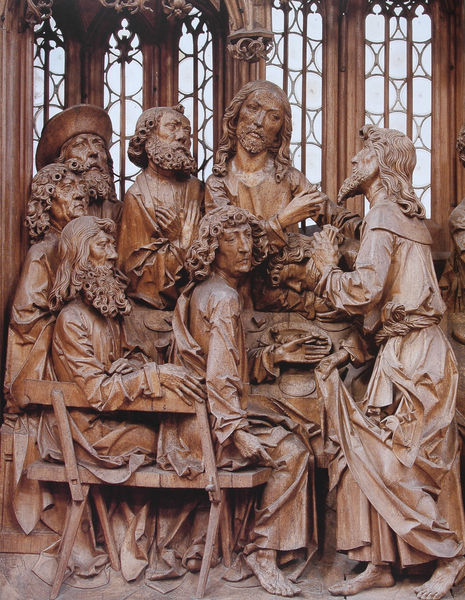
Titel: Heilig-Blut-Altar, Mittelschrein, linke Apostelgruppe mit Christus und dem vorn rechts stehenden Judas
Künstler: Tilman Riemenschneider
Standort: Rothenburg ob der Tauber
Institution: St. Jakob
Schlagwörter: gruppe, hand, wasser, sitzen, ausschnitt, braun, fenster, glas, haar, holz, hut, licht, männer, raum, tisch, blick, gürtel, gespräch, versammlung, bart, bärte, falten, stehen, stein, teller, vollbart, hände, kirche, gewand, sitzend, gewänder, gotik, locken, skulptur, relief, taille, holzschnitt, bank, figuren, essen, wein, detail, dichter, plastik, foto, fotografie, photographie, antike, religion, barfuß, bleiglas, altar, hochaltar, schnitzerei, photo, farbfoto, gotisch, christus, jesus, kreuzigung, mittelalter, sieben, abendmahl, jünger, vollbärte, fesnter, genster, schnitzaltar, apostel, judas, abendmal, riemenschneider, faltenwurd, fusswaschung, grußße, prädigt, plastik aus holz